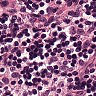
Metastatic tissue present: no